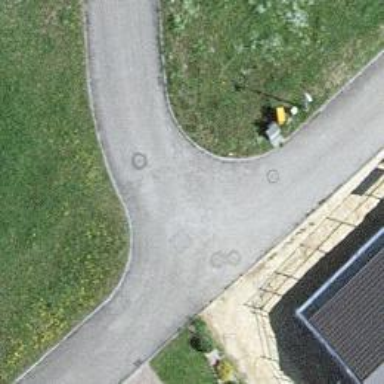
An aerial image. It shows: Paved residential road.